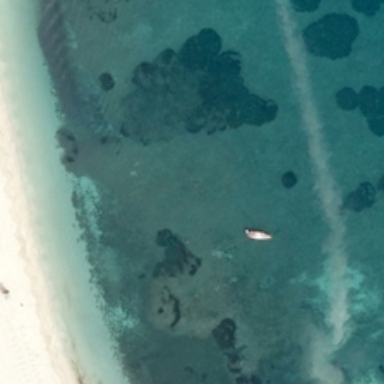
Yellow beach is near a piece of green ocean .